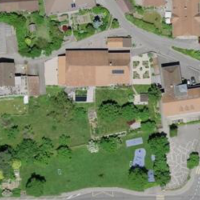
EUNIS habitat code: 55
Species observed at this site:
Linaria vulgaris